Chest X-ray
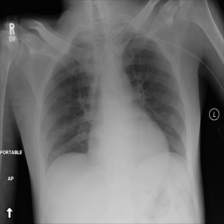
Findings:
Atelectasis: negative
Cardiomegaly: negative
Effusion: negative
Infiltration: negative
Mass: negative
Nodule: negative
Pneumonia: negative
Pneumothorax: negative
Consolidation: negative
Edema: negative
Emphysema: negative
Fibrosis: negative
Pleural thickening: negative
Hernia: negative